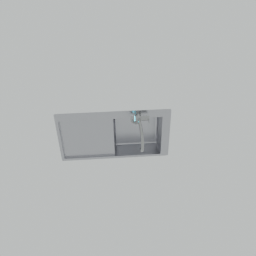
Label: appliances